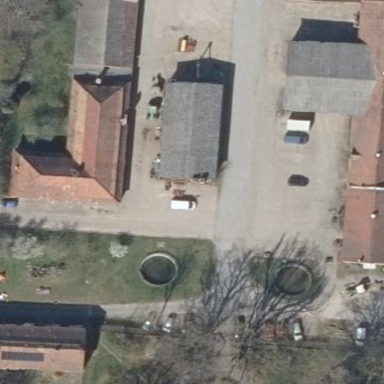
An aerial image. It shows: Farm shop located in farmyard.